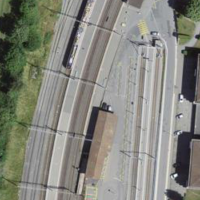
EUNIS habitat code: 54
Species observed at this site:
Ephemera danica